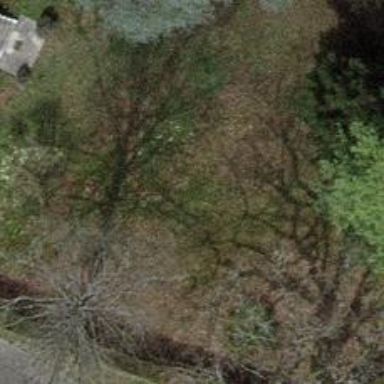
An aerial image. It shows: Evergreen needle-leaved tree.